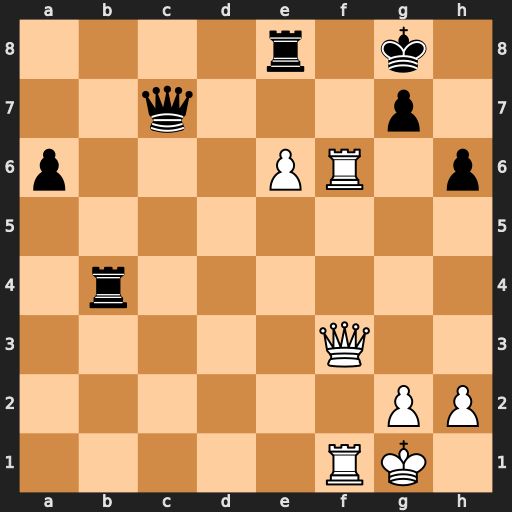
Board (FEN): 4r1k1/2q3p1/p3PR1p/8/1r6/5Q2/6PP/5RK1
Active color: w
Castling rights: -
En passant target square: -
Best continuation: Rf8+ Rxf8 Qxf8+